Interaction volume radius: 10 \u00c5
Interaction volume height: 20 \u00c5
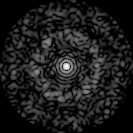
Disorder parameter: 0.7922